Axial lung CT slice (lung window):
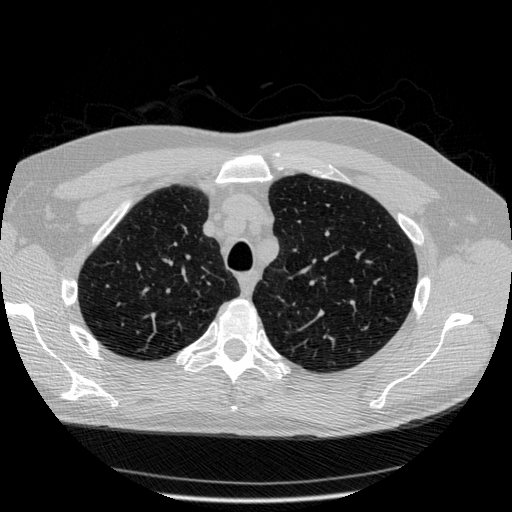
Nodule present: no